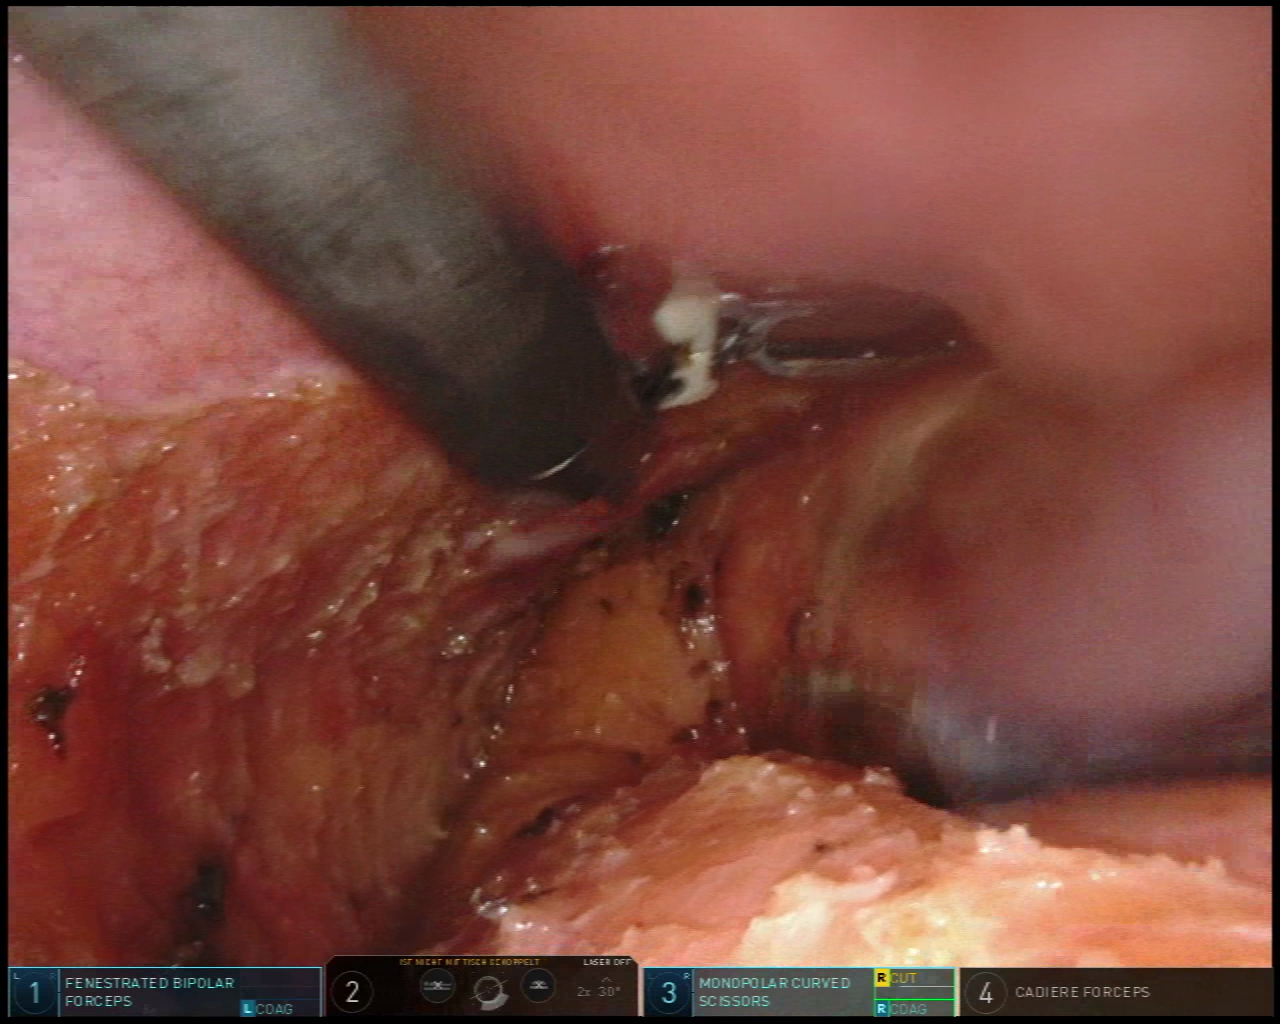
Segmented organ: vesicular_glands
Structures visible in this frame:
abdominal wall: no
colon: no
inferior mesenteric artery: no
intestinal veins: no
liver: no
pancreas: no
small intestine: no
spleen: no
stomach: no
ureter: no
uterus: no
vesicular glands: yes